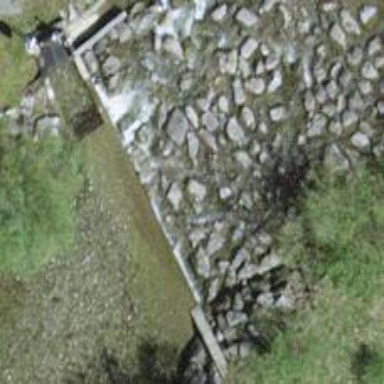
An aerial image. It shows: Weir in waterway.